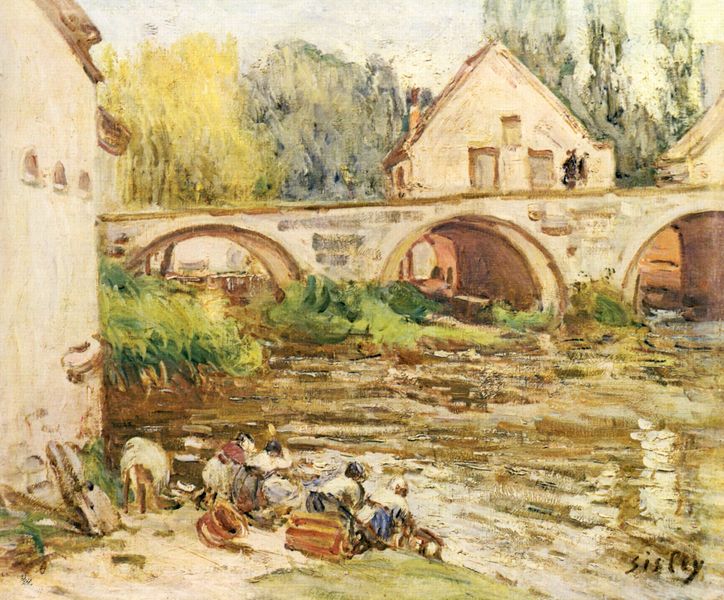
Titel: Die Wäscherinnen von Moret
Künstler: Alfred Sisley
Institution: (Privatsammlung)
Schlagwörter: baum, blau, gemälde, himmel, wasser, weiß, aquarell, bäume, fluss, frauen, gelb, grün, impressionismus, landschaft, menschen, ocker, see, sitzen, stadt, ufer, wäsche, braun, fenster, frankreich, frau, hell, licht, schwarz, skizze, dach, gras, haus, weg, wiese, beige, malerei, wand, stein, signatur, öl, bach, birke, erde, häuser, mühle, schilf, spiegelung, weide, brücke, gehen, pastos, insel, paar, pflanzen, england, wald, arbeit, bauern, kamin, kinder, schornstein, zypressen, sommer, wellen, ruhe, ansicht, bogen, fassaden, moderne, körbe, dorf, mauer, ziegel, rast, signiert, spazieren, arbeiter, bogenbrücke, strom, korb, impression, stadtansicht, bögen, waschen, unterschrift, schlamm, pinselduktus, bewachsen, fließend, menschengruppe, sisley, alfred sisley, eimer, brückenbogen, durchfahrt, dachgiebel, britisch, böume, wäscherinnen, wäscherin, waschbrett, waschtag, landschaftszeichnung, waschfrauen, drof, impressiv, werde, fenster#, hellhimmel